Field crop: maize
Growth stage: 2
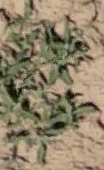
Species: atriplex